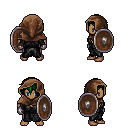
a pixel art fantasy rpg character, male body template, human, dark skin, gray robe, teal pants, green short bangs hairstyle, cloth hood, metal gloves, shield, four views (front, back, left, right), 2x2 character sprite sheet, small pixel art, hard edges, no anti-aliasing